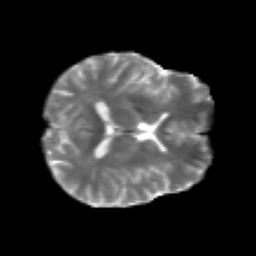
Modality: T2w
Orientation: axial
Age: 33
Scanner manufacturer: siemens
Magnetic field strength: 3 T
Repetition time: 2.2 s
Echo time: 0.084 s